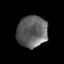
Tissue: prostate
Cell type: T cells
Senescence score: 0.206
Nuclear area (px): 929
Mean DAPI intensity: 98.196